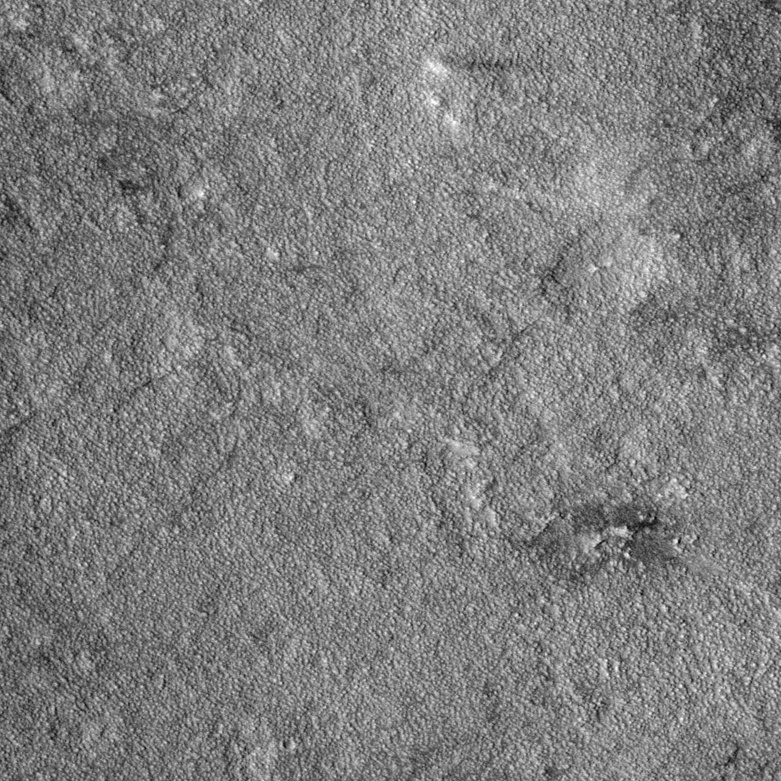
Label: dustdevil